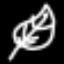
Label: leaf